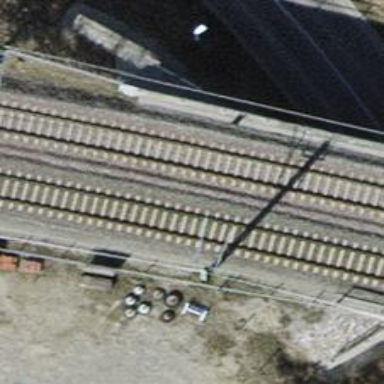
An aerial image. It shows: Railway bridge with electrified contact line. There is one track on the bridge.